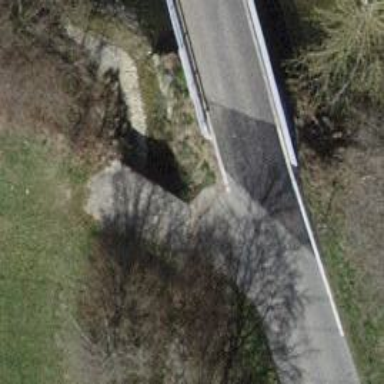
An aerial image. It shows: Bridge over well-constructed track.